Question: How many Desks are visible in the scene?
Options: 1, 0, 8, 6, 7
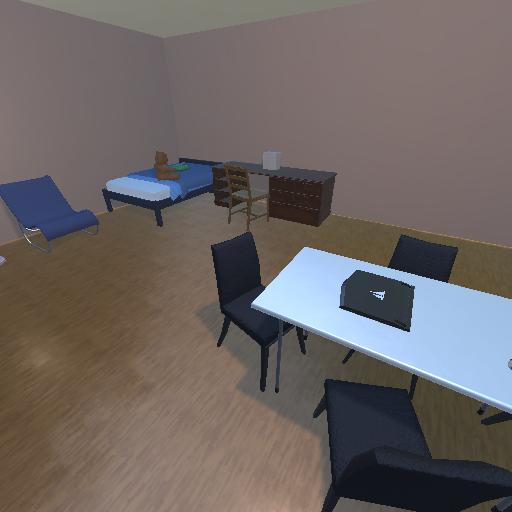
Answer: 1